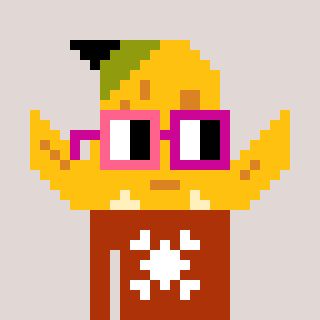
a pixel art character with square pink and red glasses, a banana-shaped head and a hotbrown-colored body on a warm background